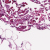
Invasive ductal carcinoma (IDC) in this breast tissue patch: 0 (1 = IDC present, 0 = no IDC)